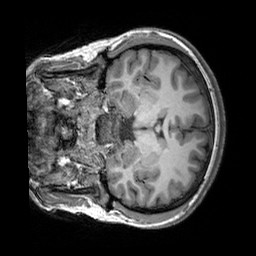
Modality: T1w
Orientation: coronal
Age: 21
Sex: female
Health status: healthy
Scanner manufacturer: siemens
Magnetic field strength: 3 T
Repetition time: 2.3 s
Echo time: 0.00303 s